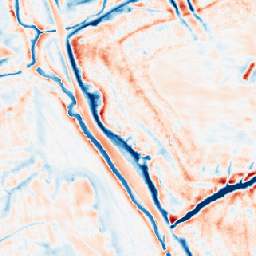
Category: edge_preserving
Decomposition family: bilateral
Decomposition parameters: d: 21
sigma_color: 75
sigma_space: 75
Upsampling method: area
Upsampling parameters: scale: 8
Upsampling scale: 8